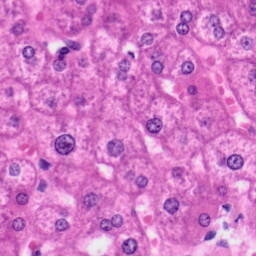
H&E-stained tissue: Liver